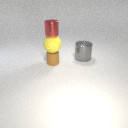
small red metal cylinder above small brown rubber cylinder